Question: I use the following to code to add drop shadow:
'''
letterE.layer.shadowColor = [[UIColor blackColor] CGColor];
letterE.layer.shadowOffset = CGSizeMake(2.5, 2.5);
letterE.layer.shadowRadius = 3.0;
letterE.layer.shadowOpacity = 0.95;
'''
and the following to rotate:
'''
CABasicAnimation* rotationAnimation;
rotationAnimation = [CABasicAnimation animationWithKeyPath:@"transform.rotation.z"];
rotationAnimation.toValue = [NSNumber numberWithFloat: M_PI * 2.0];
rotationAnimation.duration = 5.0;
rotationAnimation.cumulative = YES;
rotationAnimation.repeatCount = 1.0;
rotationAnimation.timingFunction = [CAMediaTimingFunction functionWithName:kCAMediaTimingFunctionEaseOut];
[letterE.layer addAnimation:rotationAnimation forKey:@"rotationAnimation"];
'''
During the animation, the shadow is static which looks weird:

How can I make the shadow dynamically updated during the animation?
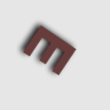
Answer: I found this interesting so I gave it a shot. A possible solution is to build a second clear view under the main view, giving it (the bottom view) a shadow using the original view's path. Then you can apply the animation to both views. I did this with simple rectangular views but I see no reason why this can't be done with more complex paths or using 2 CALayers instead of 2 UIViews.
This is how I set up my views...
'''
testView = [[UIView alloc] initWithFrame:CGRectMake(40, 40, 100, 100)];
testView.backgroundColor = [UIColor redColor];
//increase y origin of second view to simulate shadow offset
testViewShadow = [[UIView alloc] initWithFrame:CGRectMake(40, 50, 100, 100)];
CGMutablePathRef path = CGPathCreateMutable();
CGPathAddRect(path, NULL, CGRectMake(0, 0, testView.frame.size.width, testView.frame.size.height));
testViewShadow.layer.shadowPath = path;
testViewShadow.layer.shadowOpacity = 1.0;
testViewShadow.layer.shadowOffset = CGSizeMake(0, 0);
testViewShadow.layer.shadowRadius = 10.0;
CFRelease(path);
[self.view addSubview:testViewShadow];
[self.view addSubview:testView];
'''
..and my animation (just hooked up your CAAnimation to a button as an IBAction and applied to both views)...
'''
- (IBAction)rotate:(id)sender{
CABasicAnimation* rotationAnimation;
rotationAnimation = [CABasicAnimation animationWithKeyPath:@"transform.rotation.z"];
rotationAnimation.toValue = [NSNumber numberWithFloat: M_PI * 2.0];
rotationAnimation.duration = 5.0;
rotationAnimation.cumulative = YES;
rotationAnimation.repeatCount = 1.0;
rotationAnimation.timingFunction = [CAMediaTimingFunction functionWithName:kCAMediaTimingFunctionEaseOut];
[testView.layer addAnimation:rotationAnimation forKey:@"rotationAnimation"];
[testViewShadow.layer addAnimation:rotationAnimation forKey:@"rotationAnimation"];
}
'''
This is what the result looks like...

Any (2D) transformations should look believable if you apply them to both views.
Hope that helps!